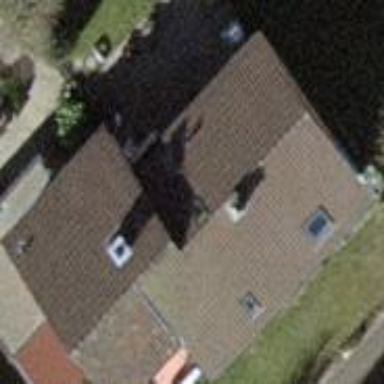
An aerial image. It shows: Residential building with gabled roof made of roof tiles in rosy brown color. The roof is oriented along the building.